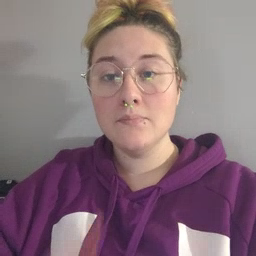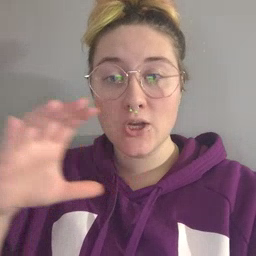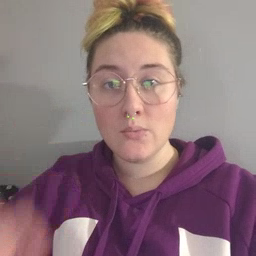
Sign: balloon